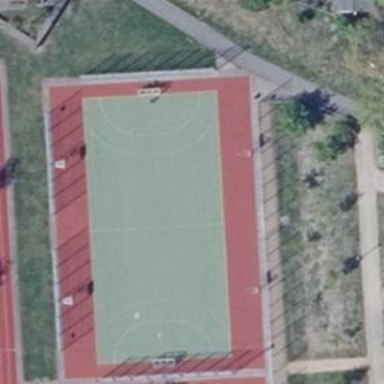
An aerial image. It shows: Soccer pitch for outdoor sports and leisure activities.